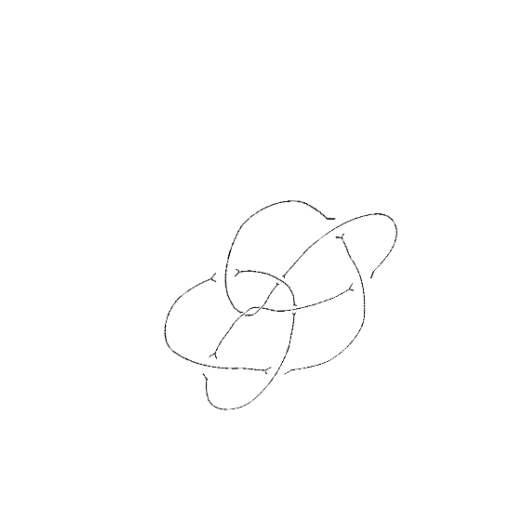
Crossing number: 9